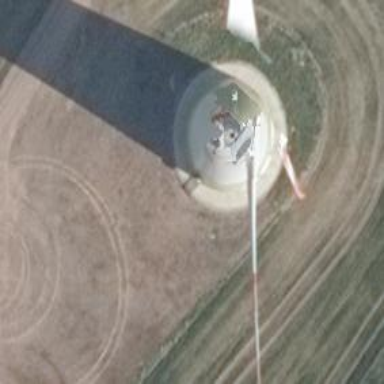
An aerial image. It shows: Wind power generator employing wind turbines.